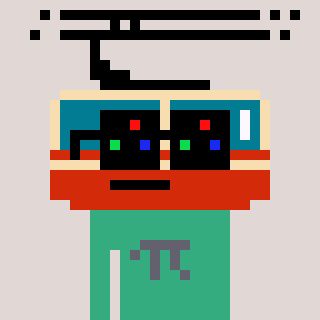
a pixel art character with square black sunglasses, a tram wagon-shaped head and a teal-colored body on a warm background